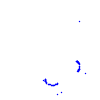
Particle: proton